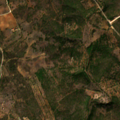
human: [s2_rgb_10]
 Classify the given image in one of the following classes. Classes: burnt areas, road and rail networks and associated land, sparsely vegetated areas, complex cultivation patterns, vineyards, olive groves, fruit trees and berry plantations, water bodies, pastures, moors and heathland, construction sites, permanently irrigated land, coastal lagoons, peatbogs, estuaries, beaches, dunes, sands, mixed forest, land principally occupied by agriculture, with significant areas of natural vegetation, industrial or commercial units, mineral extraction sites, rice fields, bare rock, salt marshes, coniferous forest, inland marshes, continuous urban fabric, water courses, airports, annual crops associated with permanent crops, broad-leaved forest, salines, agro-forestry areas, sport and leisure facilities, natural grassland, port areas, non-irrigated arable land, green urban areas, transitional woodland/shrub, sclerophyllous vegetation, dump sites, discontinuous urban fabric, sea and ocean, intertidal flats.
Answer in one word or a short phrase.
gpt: construction sites, annual crops associated with permanent crops, sclerophyllous vegetation